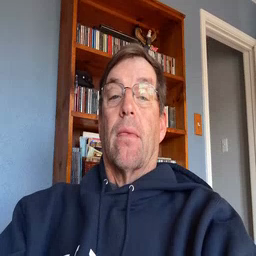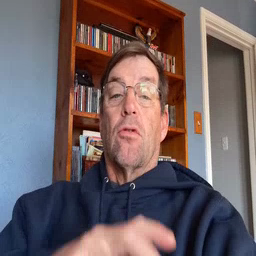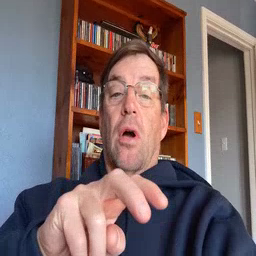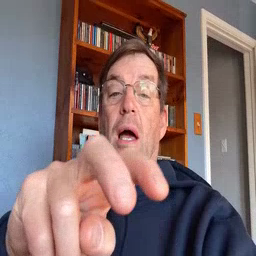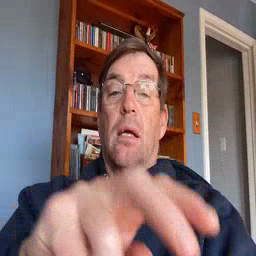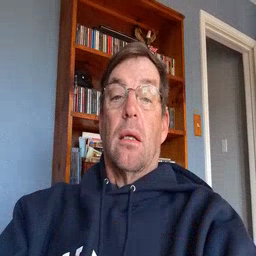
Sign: ride